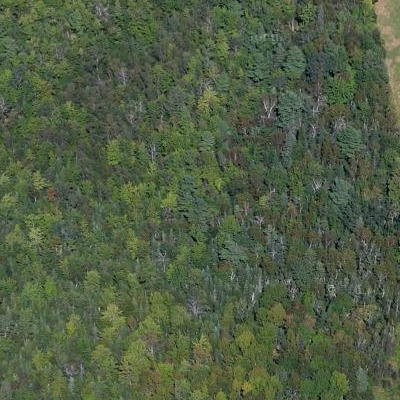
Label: eForest